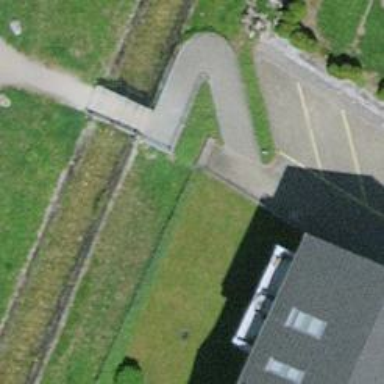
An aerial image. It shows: Hedge barrier.